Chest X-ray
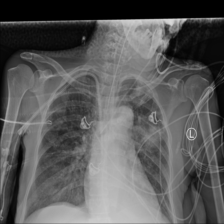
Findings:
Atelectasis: negative
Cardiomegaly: negative
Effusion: negative
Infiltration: positive
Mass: positive
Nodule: negative
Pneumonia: negative
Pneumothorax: negative
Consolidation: positive
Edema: negative
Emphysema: negative
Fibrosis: negative
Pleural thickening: negative
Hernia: negative